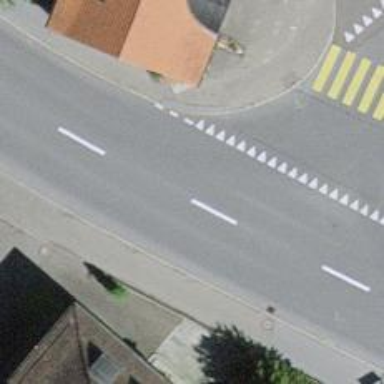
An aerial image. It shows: Marked road crossing with visible markings.